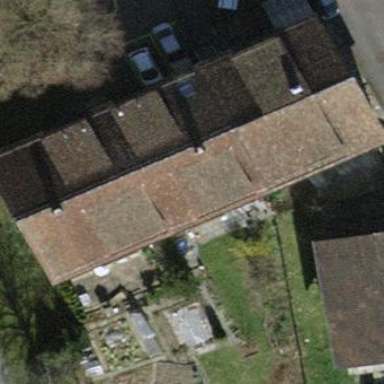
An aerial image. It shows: Building with tile roof.